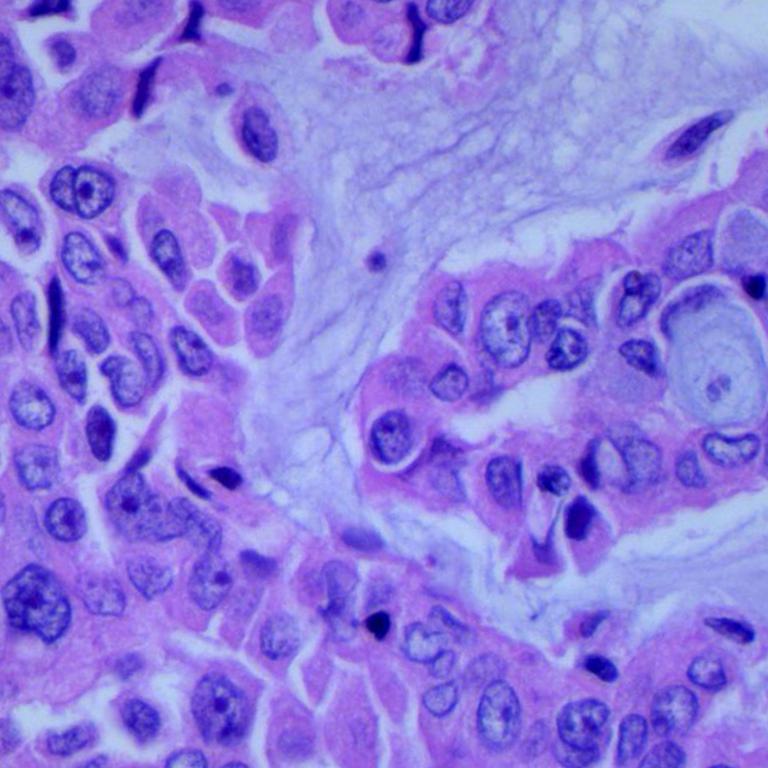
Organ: lung
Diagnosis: adenocarcinomas